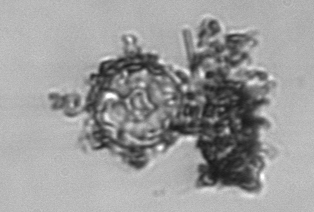
Label: Thalassiosira_TAG_external_detritus